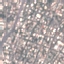
Land use / land cover class: Residential